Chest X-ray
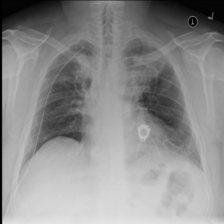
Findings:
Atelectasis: negative
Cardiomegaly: negative
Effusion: negative
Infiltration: negative
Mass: positive
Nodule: negative
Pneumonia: negative
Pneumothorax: negative
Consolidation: negative
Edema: negative
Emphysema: negative
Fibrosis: negative
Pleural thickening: negative
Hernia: negative